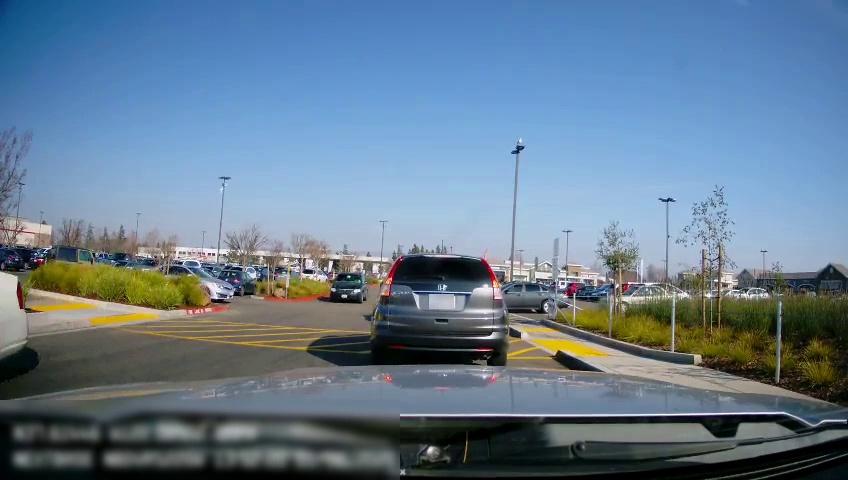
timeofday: Day
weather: Sunny
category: Drivable Space
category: Vehicles | SUV
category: Vehicles | Car
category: Vehicles | SUV
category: Vehicles | Car